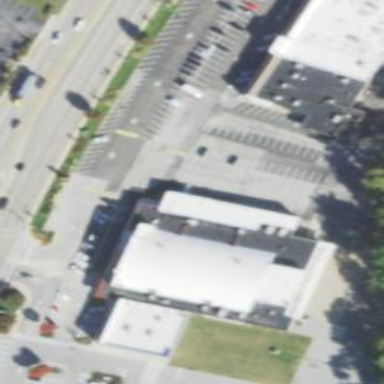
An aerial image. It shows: Building.